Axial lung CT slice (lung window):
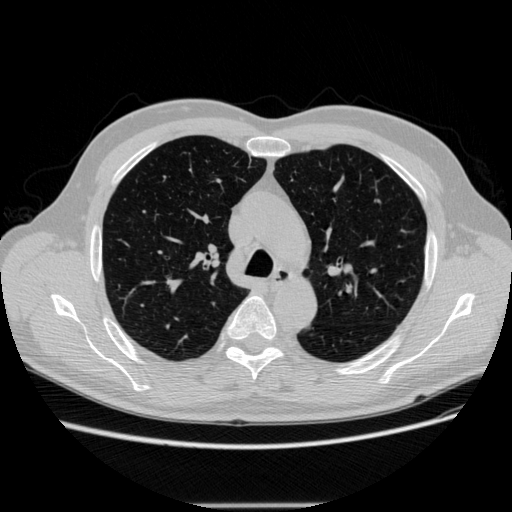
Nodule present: no